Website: macys
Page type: billing-address
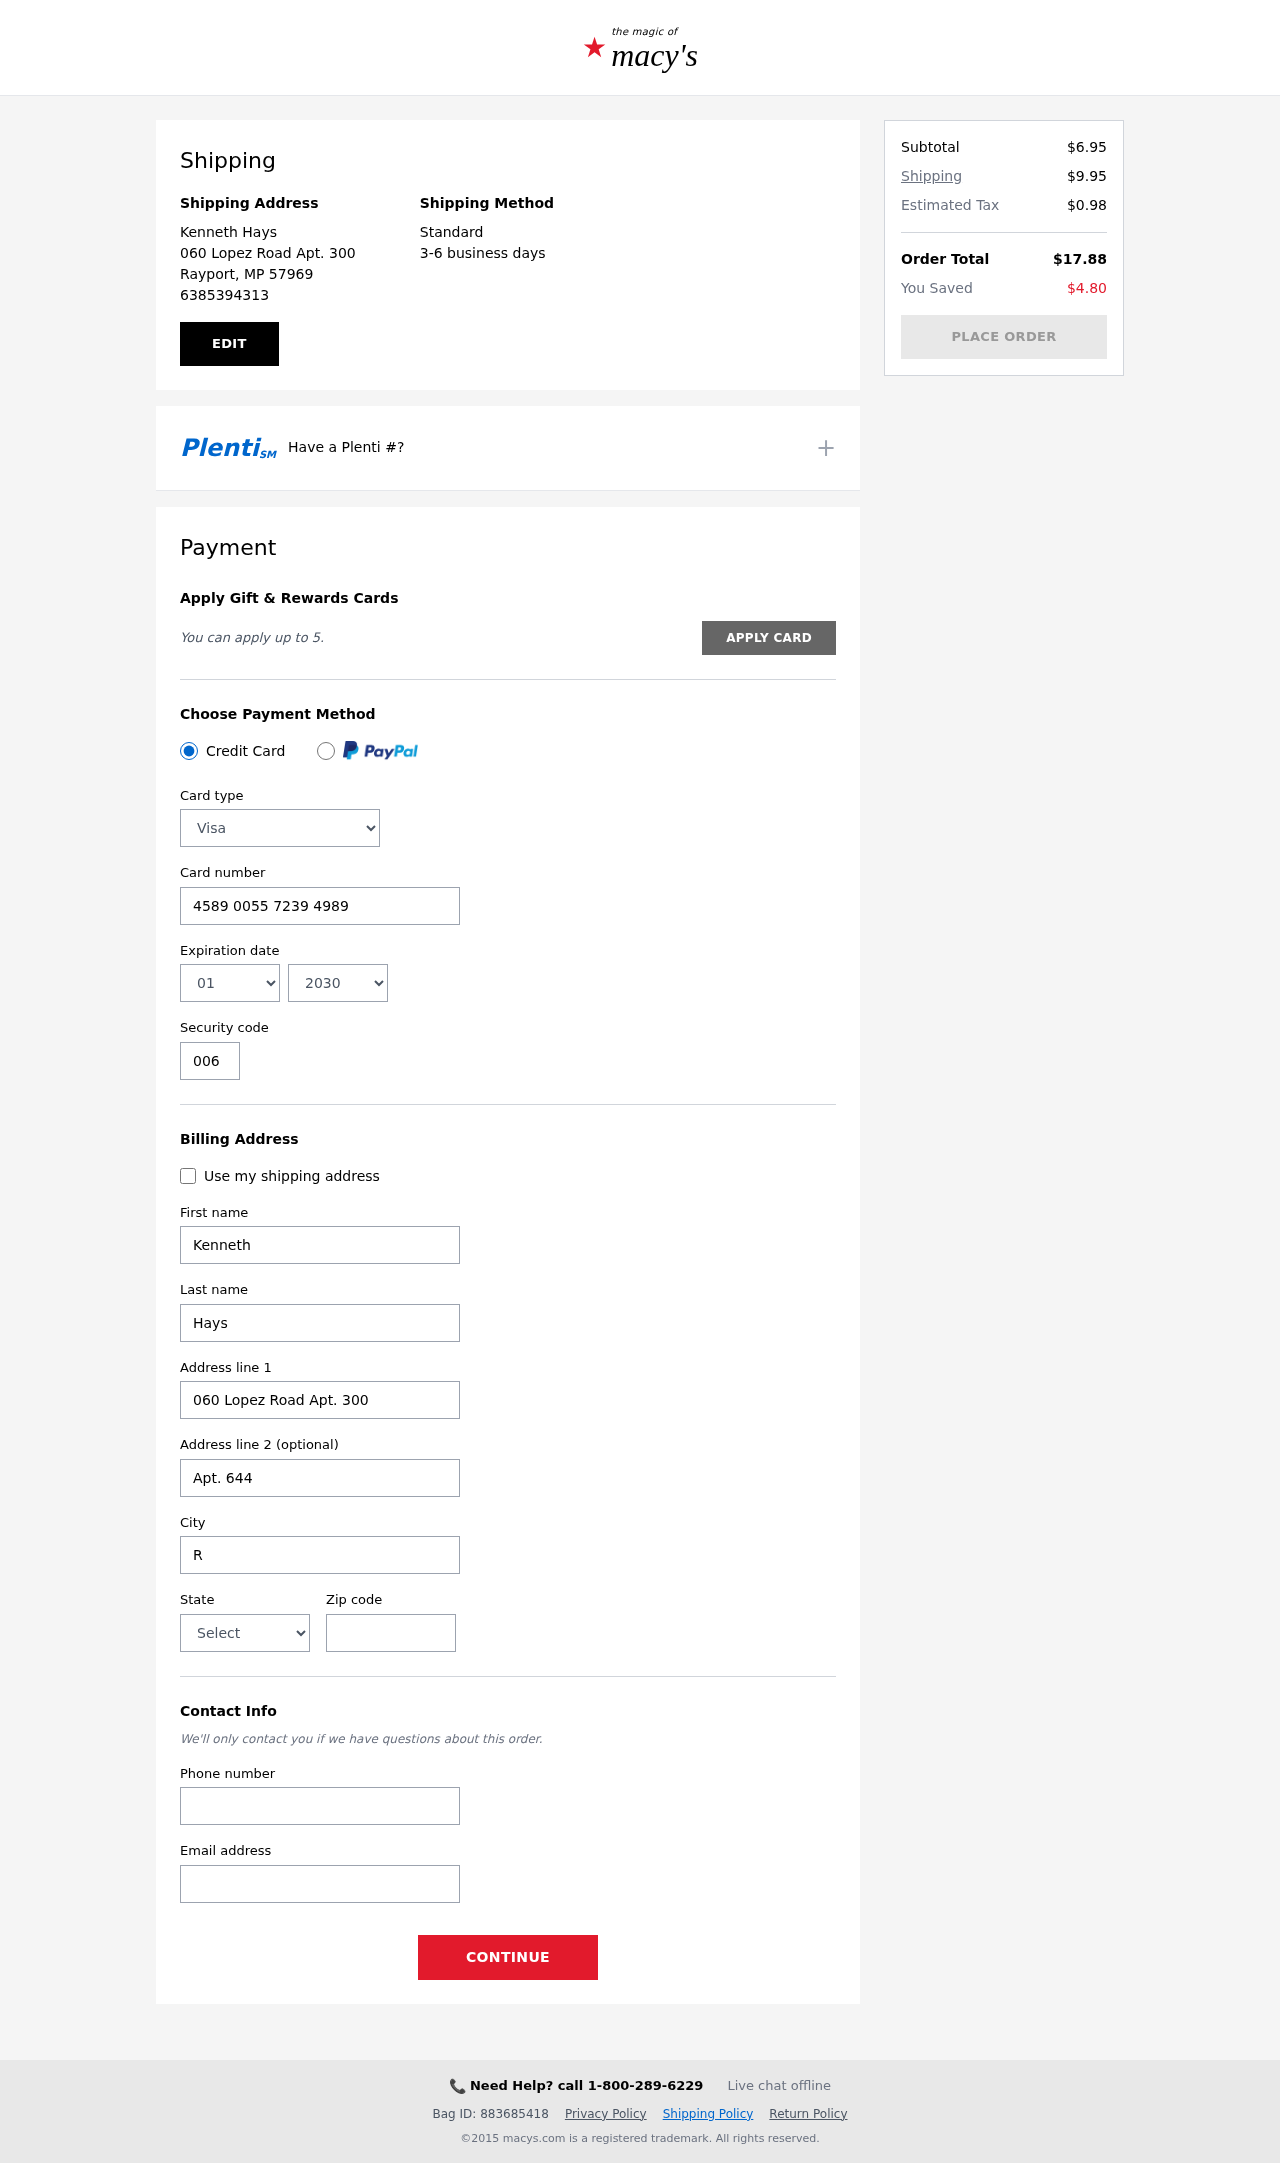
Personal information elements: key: PII_CARD_CVV
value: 006
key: PII_CARD_EXPIRY_MONTH
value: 01
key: PII_CARD_EXPIRY_YEAR
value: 30
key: PII_CARD_NUMBER
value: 4589 0055 7239 4989
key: PII_CARD_TYPE
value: Visa
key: PII_CITY
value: Rayport
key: PII_CITY_STATE_ZIP
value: Rayport, MP 57969
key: PII_EMAIL
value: khays@yahoo.com
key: PII_FIRSTNAME
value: Kenneth
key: PII_FULLNAME
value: Kenneth Hays
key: PII_LASTNAME
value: Hays
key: PII_PHONE
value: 6385394313
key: PII_POSTCODE
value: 57969
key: PII_STATE
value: MP
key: PII_STREET
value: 060 Lopez Road Apt. 300
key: PII_STREET2
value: Apt. 644
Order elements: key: ORDER_SUBTOTAL
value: $6.95
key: ORDER_SHIPPING_COST
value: $9.95
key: ORDER_TAX
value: $0.98
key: ORDER_TOTAL
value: $17.88
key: ORDER_SAVINGS
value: $4.80